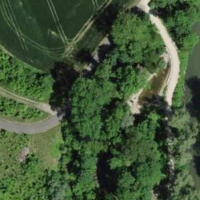
EUNIS habitat code: 25
Species observed at this site:
Misumena vatia
Tussilago farfara